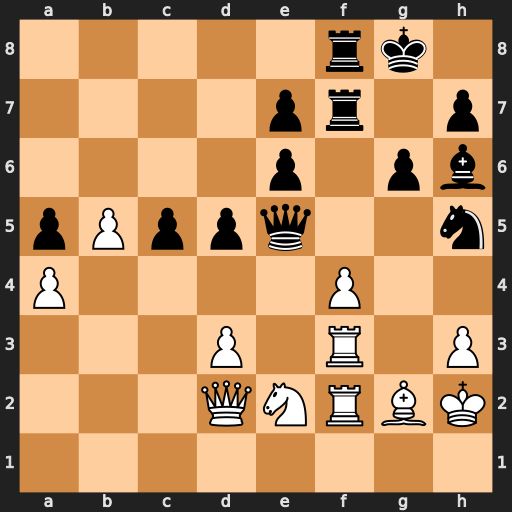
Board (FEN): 5rk1/4pr1p/4p1pb/pPppq2n/P4P2/3P1R1P/3QNRBK/8
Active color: w
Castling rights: -
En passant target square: -
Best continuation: fxe5 Bxd2 Rxf7 Rxf7 Rxf7 Kxf7 b6